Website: bh-photo
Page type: address-validator
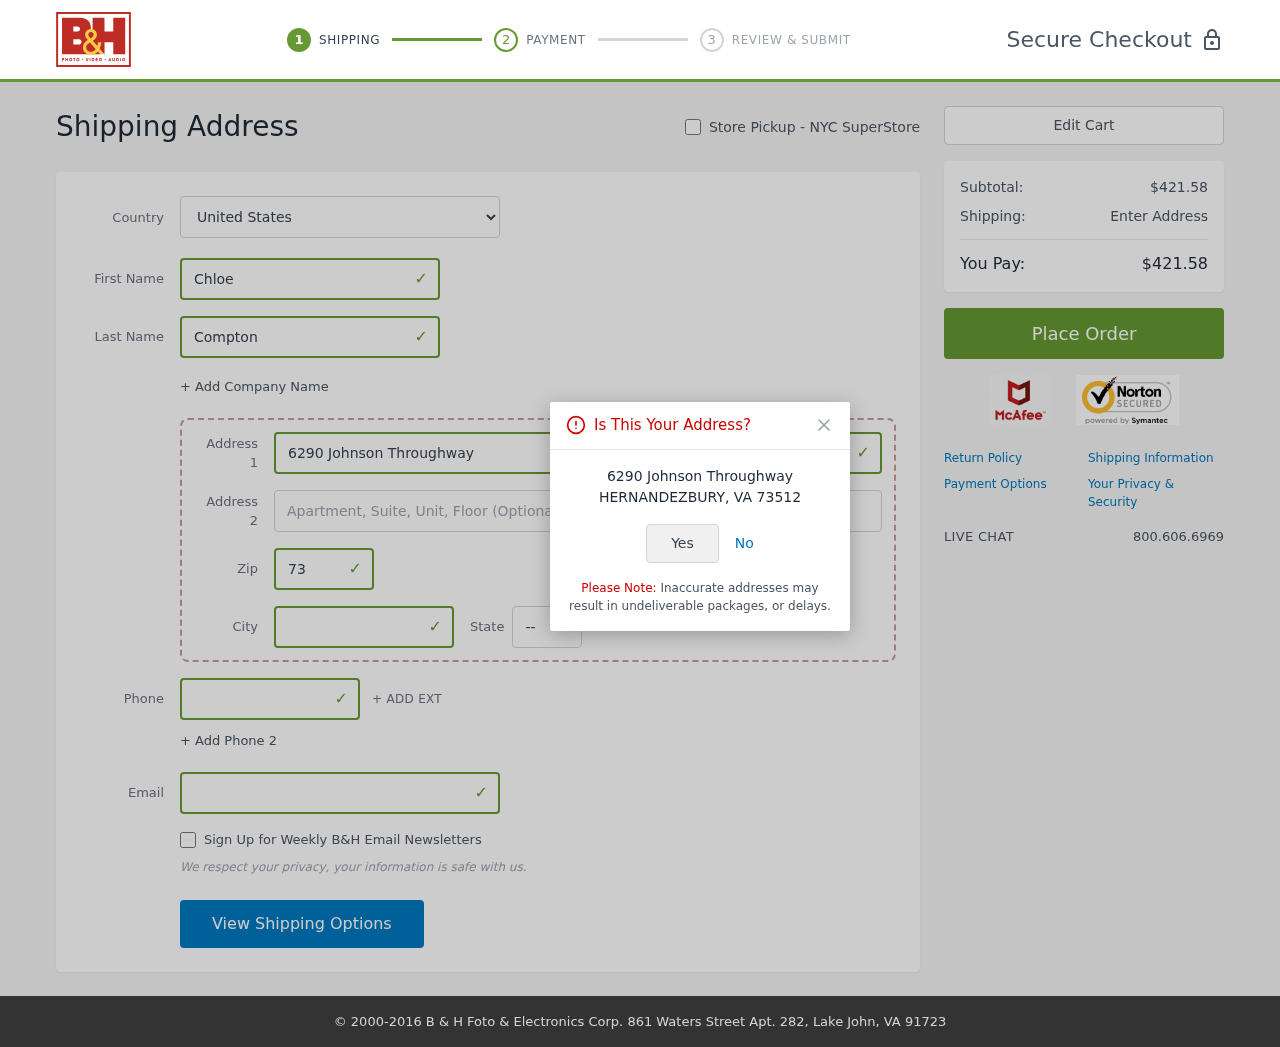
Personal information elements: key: PII_CITY
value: Hernandezbury
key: PII_COUNTRY
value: United States
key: PII_EMAIL
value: chloe.compton@yahoo.com
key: PII_FIRSTNAME
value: Chloe
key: PII_LASTNAME
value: Compton
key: PII_PHONE
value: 8357591579
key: PII_POSTCODE
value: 73512
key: PII_STATE_ABBR
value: VA
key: PII_STREET
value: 6290 Johnson Throughway
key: PII_CITY_CONFIRM
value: HERNANDEZBURY
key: PII_POSTCODE_FULL
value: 73512
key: PII_POSTCODE_NUMERIC
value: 73512
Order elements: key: ORDER_SUBTOTAL
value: $421.58
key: ORDER_TOTAL
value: $421.58